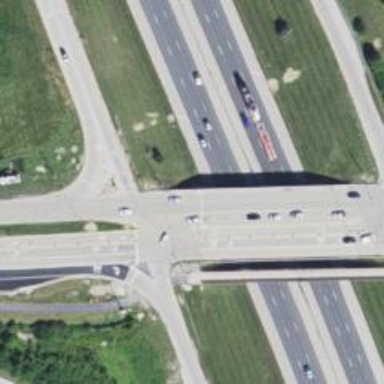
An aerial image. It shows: Trunk link highway.